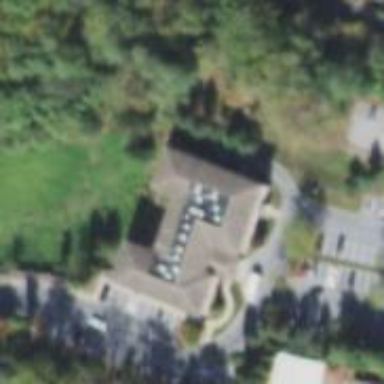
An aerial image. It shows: Building.